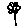
Label: flower